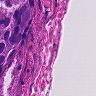
Metastatic tissue present: no